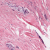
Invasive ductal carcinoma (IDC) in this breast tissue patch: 0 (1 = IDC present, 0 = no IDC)